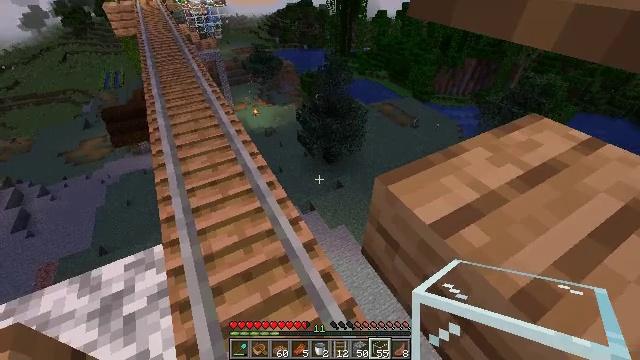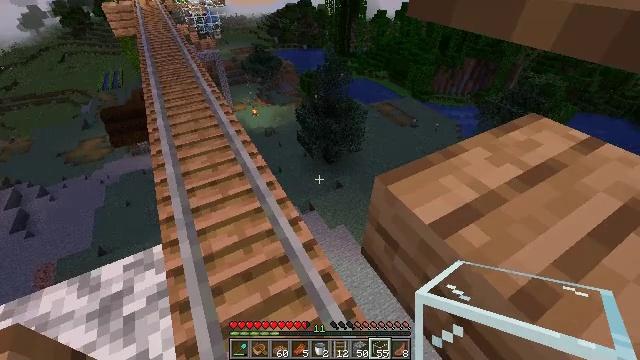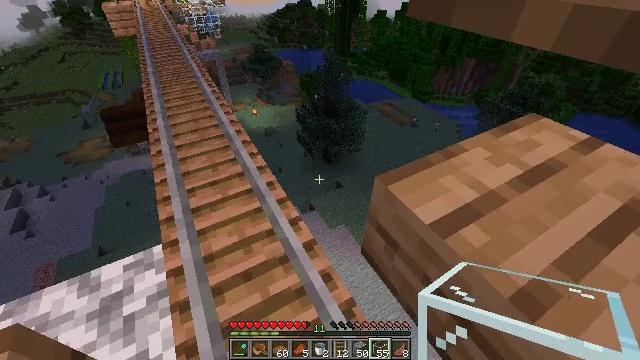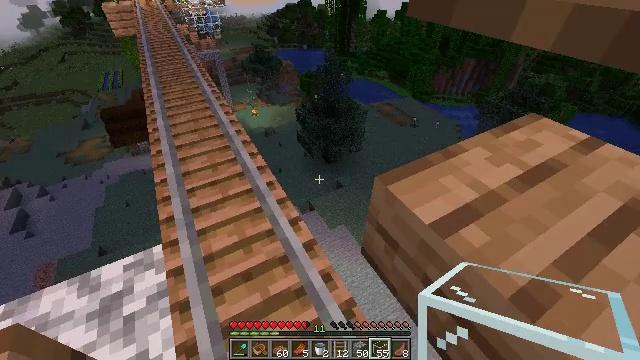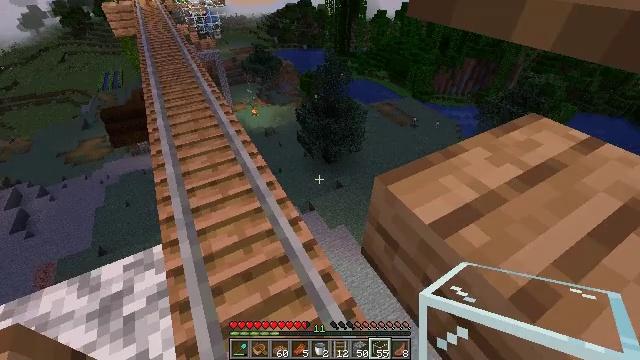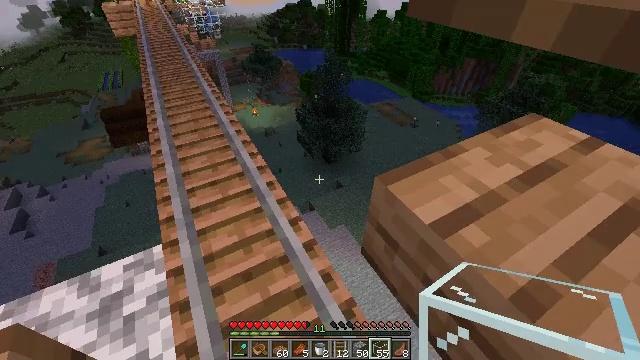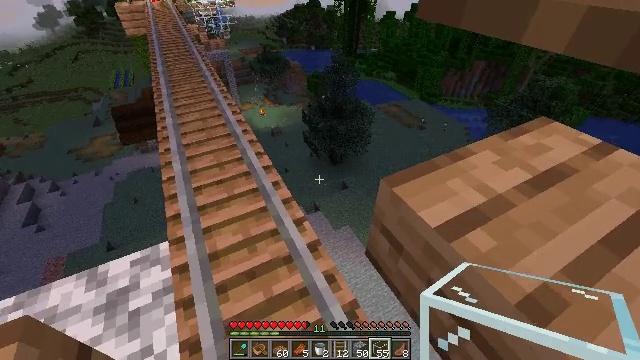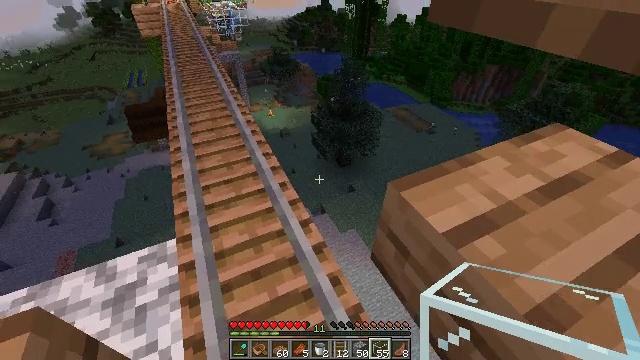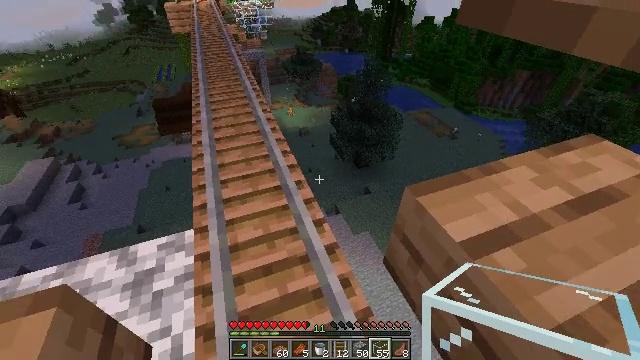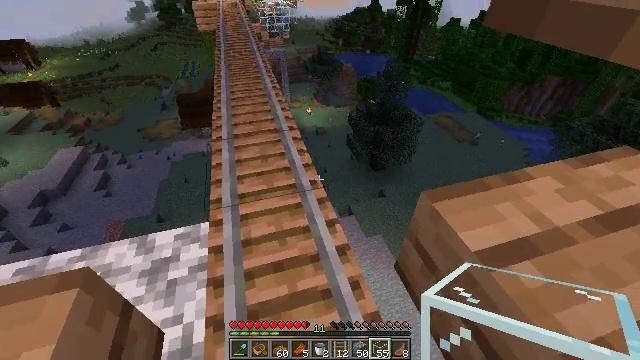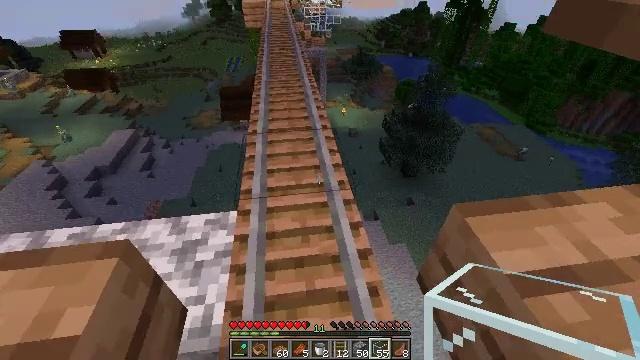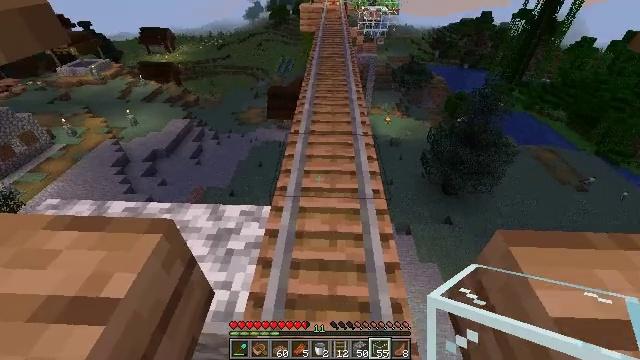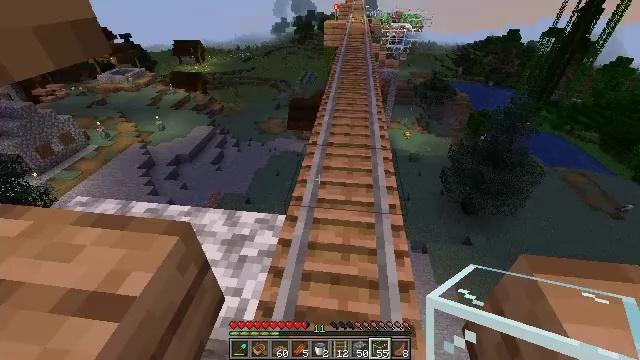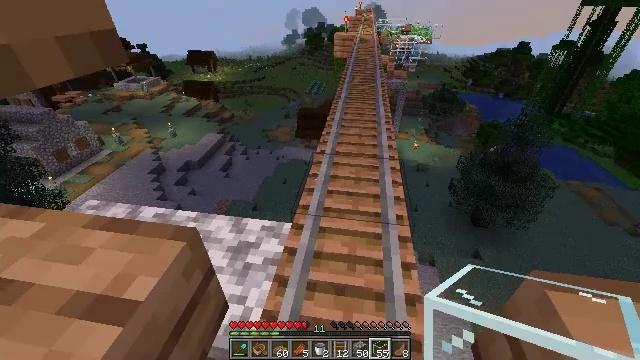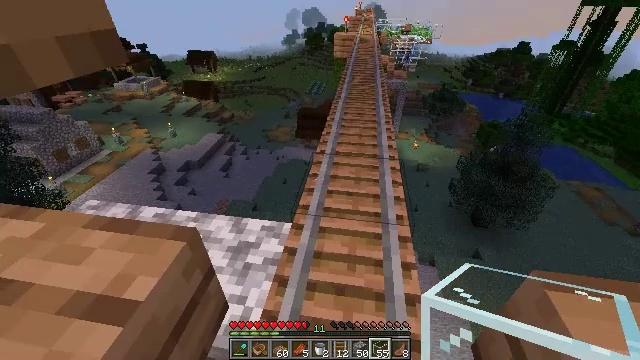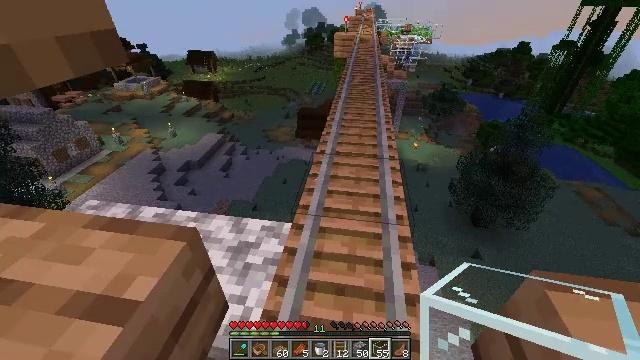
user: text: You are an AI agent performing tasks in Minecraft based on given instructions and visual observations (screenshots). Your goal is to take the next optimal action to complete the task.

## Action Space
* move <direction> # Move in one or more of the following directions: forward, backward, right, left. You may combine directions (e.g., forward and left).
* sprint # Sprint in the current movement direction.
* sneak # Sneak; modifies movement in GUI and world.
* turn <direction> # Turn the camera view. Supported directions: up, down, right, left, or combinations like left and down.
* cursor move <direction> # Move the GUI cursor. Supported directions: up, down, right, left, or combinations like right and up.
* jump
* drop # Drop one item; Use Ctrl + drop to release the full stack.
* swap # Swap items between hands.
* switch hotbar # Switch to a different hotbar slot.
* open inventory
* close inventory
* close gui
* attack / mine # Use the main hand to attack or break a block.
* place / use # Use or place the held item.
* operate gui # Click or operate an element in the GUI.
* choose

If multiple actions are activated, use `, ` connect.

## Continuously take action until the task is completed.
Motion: motion action
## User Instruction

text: Remove the glass to use the space.
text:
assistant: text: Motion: no_op
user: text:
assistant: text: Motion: no_op
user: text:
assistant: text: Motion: no_op
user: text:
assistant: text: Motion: no_op
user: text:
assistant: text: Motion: no_op
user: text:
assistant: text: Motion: turn left
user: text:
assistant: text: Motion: turn left
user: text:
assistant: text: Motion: turn left
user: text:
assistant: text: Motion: turn left
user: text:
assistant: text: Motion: turn left
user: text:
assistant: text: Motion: turn left
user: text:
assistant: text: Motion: turn left and up
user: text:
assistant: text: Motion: turn left and up
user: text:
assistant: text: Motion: no_op
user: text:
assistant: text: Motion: no_op
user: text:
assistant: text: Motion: no_op
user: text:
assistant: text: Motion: no_op
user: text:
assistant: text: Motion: no_op
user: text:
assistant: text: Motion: no_op
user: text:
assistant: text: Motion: no_op
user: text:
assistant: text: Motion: no_op
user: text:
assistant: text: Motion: turn right
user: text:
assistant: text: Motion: no_op
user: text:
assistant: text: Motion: no_op
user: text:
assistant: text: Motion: no_op
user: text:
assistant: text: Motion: no_op
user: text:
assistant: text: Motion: no_op
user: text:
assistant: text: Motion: no_op
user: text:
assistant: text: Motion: no_op
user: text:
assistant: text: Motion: no_op